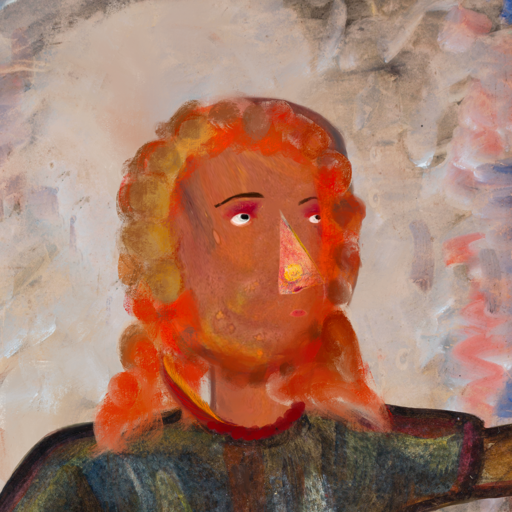
Background: Roy_Bahadur, Head And Neck Side: Mother_And_Son_Son, Face Side: Irani, Bust: Mosgoul, Hair Side: Rupkatha, Head Accessory: Blank, Second Necklace: Blank, Necklace: Pipe, Baby: Blank